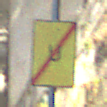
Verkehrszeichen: EndeUmleitung
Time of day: Midday
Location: Outdoor (Urban)
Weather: Clear
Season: NotSpecified
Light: Natural